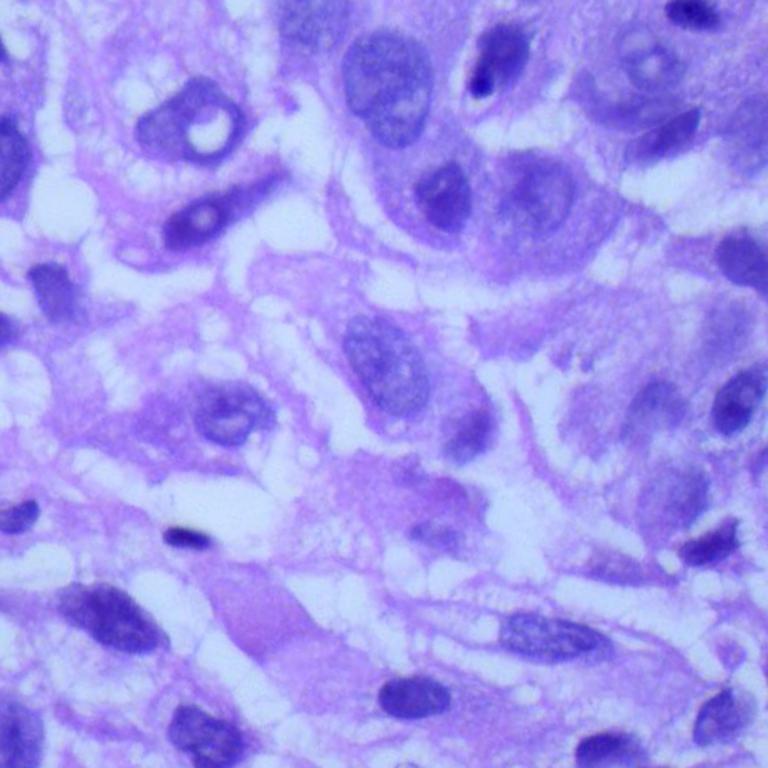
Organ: lung
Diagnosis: squamous carcinomas